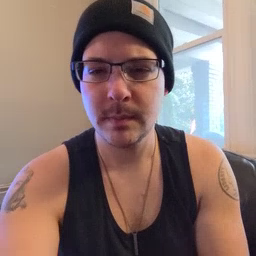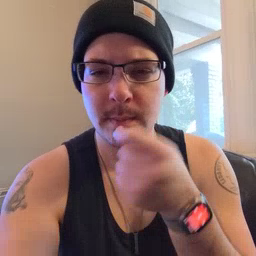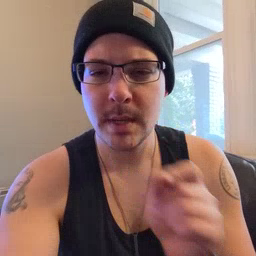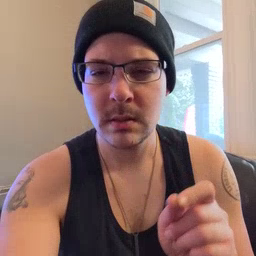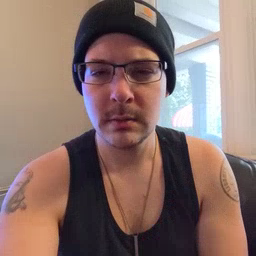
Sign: pencil